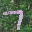
Label: 7